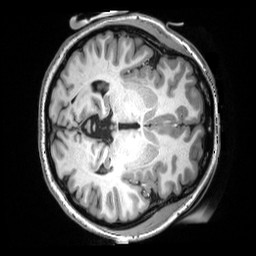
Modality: T1w
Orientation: axial
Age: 22
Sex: female
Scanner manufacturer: siemens
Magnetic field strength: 3 T
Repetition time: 2.53 s
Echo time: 0.0033 s